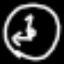
Label: clock